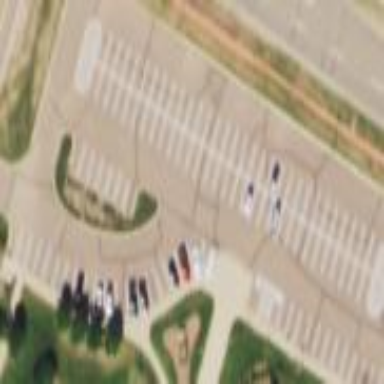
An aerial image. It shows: Parking area.